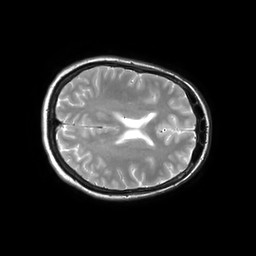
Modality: T2w
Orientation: axial
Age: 24
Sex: female
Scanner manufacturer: philips
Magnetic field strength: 3 T
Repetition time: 3 s
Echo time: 0.08 s